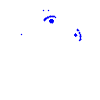
Particle: electron